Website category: university
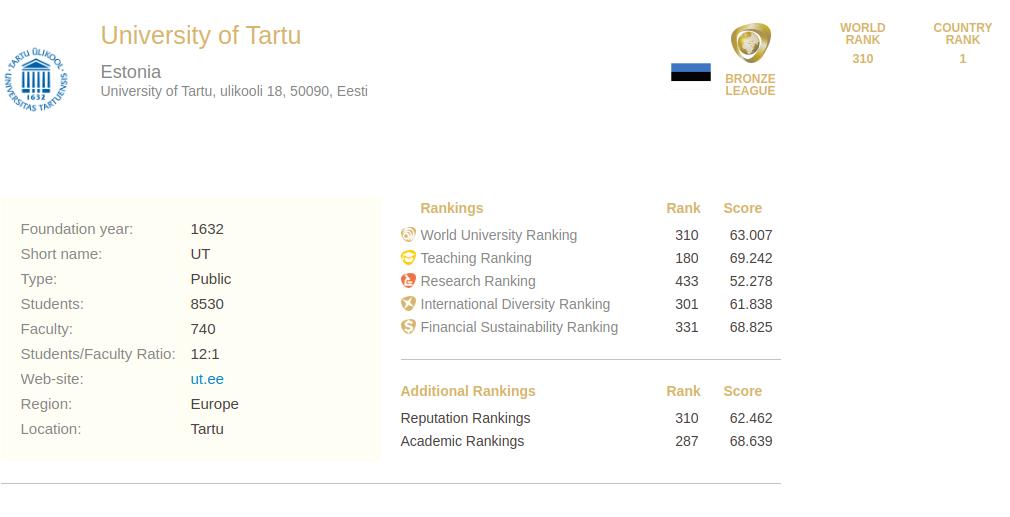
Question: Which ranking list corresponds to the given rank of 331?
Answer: Financial Sustainability Ranking

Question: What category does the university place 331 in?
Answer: Financial Sustainability Ranking

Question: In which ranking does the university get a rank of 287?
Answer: Academic Rankings

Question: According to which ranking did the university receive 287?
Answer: Academic Rankings

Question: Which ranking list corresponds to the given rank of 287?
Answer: Academic Rankings

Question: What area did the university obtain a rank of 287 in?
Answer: Academic Rankings

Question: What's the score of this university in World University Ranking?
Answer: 63.007

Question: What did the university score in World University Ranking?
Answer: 63.007

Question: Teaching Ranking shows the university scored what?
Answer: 69.242

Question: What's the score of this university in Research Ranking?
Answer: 52.278

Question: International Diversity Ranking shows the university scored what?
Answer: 61.838

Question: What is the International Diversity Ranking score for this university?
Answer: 61.838

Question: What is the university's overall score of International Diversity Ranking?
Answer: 61.838

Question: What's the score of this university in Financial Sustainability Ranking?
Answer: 68.825

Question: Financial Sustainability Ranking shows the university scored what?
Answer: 68.825

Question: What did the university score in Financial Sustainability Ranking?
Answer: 68.825

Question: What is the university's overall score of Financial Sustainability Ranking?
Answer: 68.825

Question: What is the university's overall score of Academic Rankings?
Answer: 68.639

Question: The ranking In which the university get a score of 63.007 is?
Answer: World University Ranking

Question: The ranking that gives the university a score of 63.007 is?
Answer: World University Ranking

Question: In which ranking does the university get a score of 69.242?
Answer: Teaching Ranking

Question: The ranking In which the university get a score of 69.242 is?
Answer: Teaching Ranking

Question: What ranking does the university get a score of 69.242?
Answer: Teaching Ranking

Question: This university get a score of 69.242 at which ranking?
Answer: Teaching Ranking

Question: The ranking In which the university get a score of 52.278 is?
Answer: Research Ranking

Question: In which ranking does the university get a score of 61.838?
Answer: International Diversity Ranking

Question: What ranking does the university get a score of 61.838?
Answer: International Diversity Ranking

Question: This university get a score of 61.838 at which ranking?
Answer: International Diversity Ranking

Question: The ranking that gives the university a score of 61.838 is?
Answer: International Diversity Ranking

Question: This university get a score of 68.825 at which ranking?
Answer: Financial Sustainability Ranking

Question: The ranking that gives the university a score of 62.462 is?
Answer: Reputation Rankings

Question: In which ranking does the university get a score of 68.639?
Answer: Academic Rankings

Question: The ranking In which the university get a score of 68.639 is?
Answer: Academic Rankings